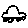
Label: car